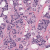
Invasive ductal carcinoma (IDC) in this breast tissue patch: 1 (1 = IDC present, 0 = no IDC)